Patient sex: F
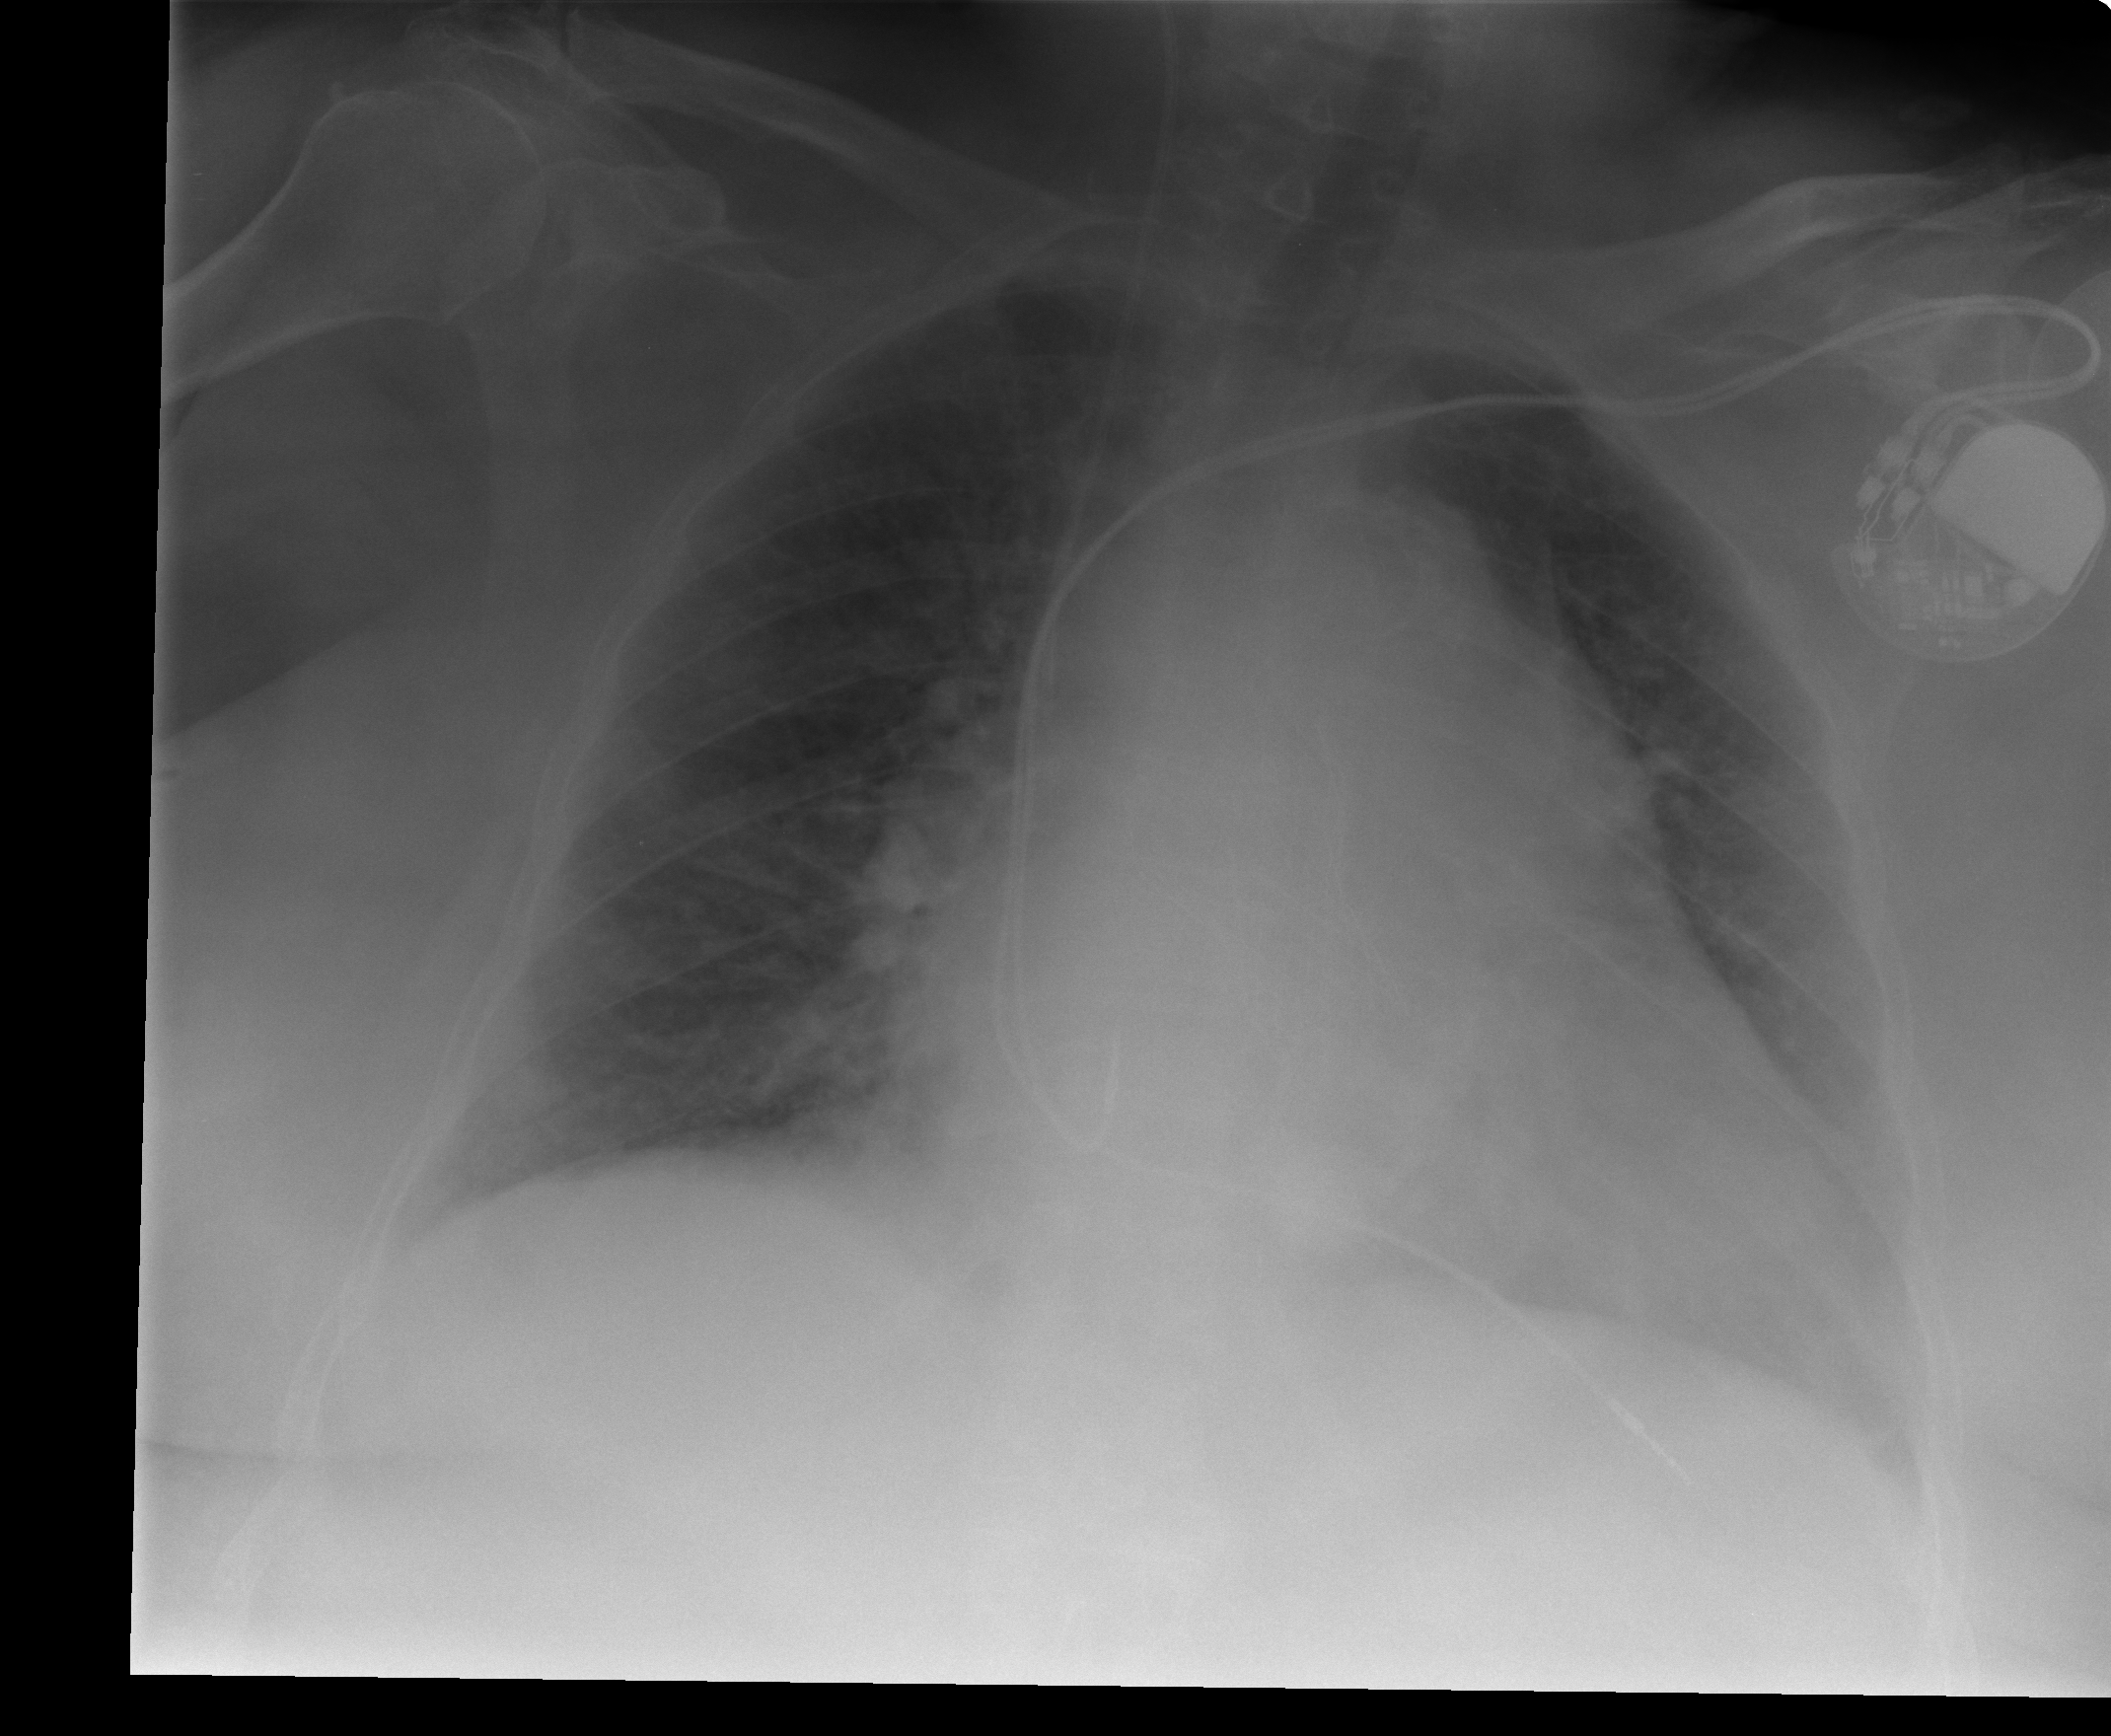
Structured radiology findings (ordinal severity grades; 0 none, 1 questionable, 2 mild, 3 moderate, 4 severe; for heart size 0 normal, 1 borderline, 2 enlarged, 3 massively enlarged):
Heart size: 2
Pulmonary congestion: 1
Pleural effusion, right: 1
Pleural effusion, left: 1
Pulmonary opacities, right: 0
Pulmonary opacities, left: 0
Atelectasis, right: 0
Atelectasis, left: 0